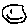
Label: smiley face